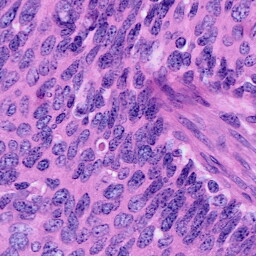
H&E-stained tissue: Cervix